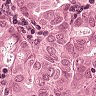
Metastatic tissue present: yes